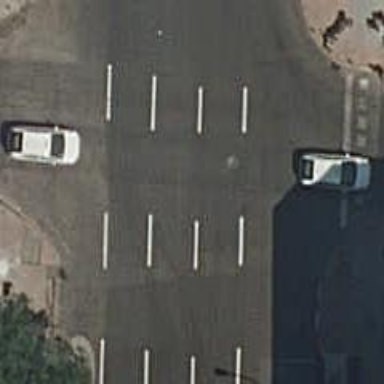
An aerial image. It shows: Road with traffic signals.